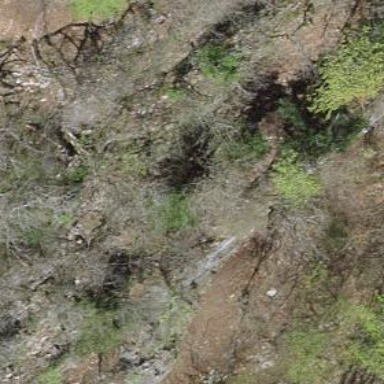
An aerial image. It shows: Natural cliff.